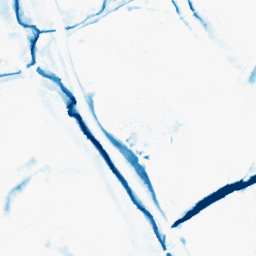
Category: morphological
Decomposition family: morphological_diamond
Decomposition parameters: operation: closing
radius: 10
Upsampling method: quintic
Upsampling parameters: scale: 2
Upsampling scale: 2